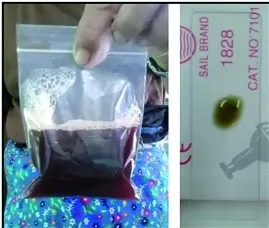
The resolution of haemoglobinuria in case 2.
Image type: medical_photograph (skin_photograph)